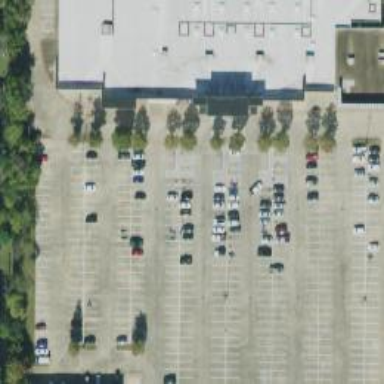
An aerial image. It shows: Parking space is available.